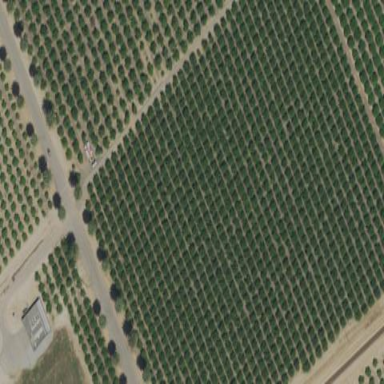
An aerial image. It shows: Orange orchard with beautiful orange trees.